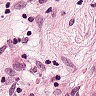
Metastatic tissue present: yes